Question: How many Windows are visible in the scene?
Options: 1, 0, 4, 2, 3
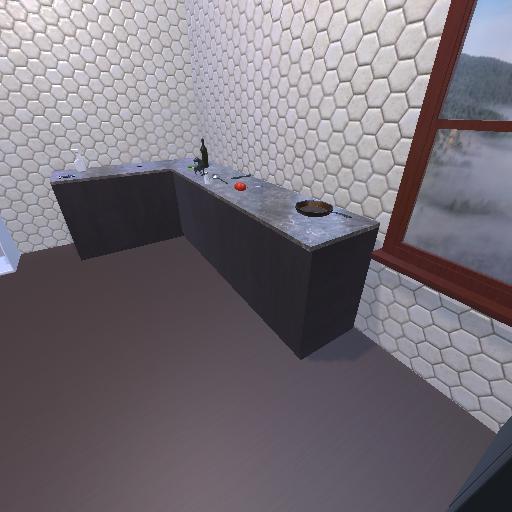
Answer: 1